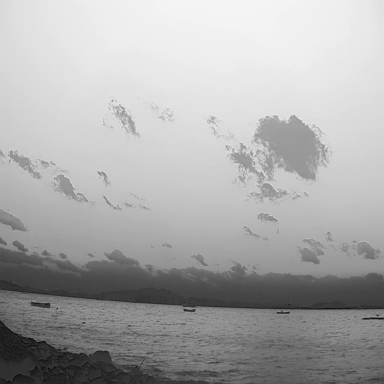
There are three bulk_carriers in the infrared image.